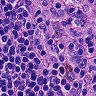
Metastatic tissue present: no